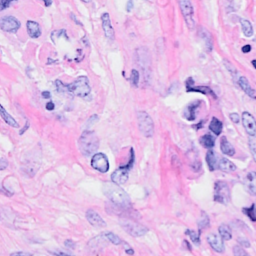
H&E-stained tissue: Breast